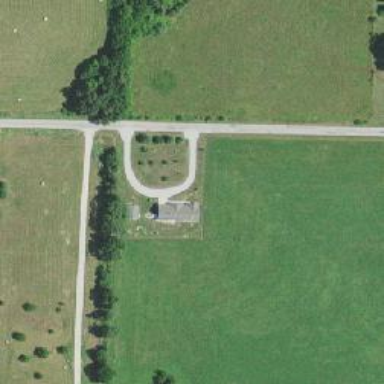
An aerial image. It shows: Driveway.